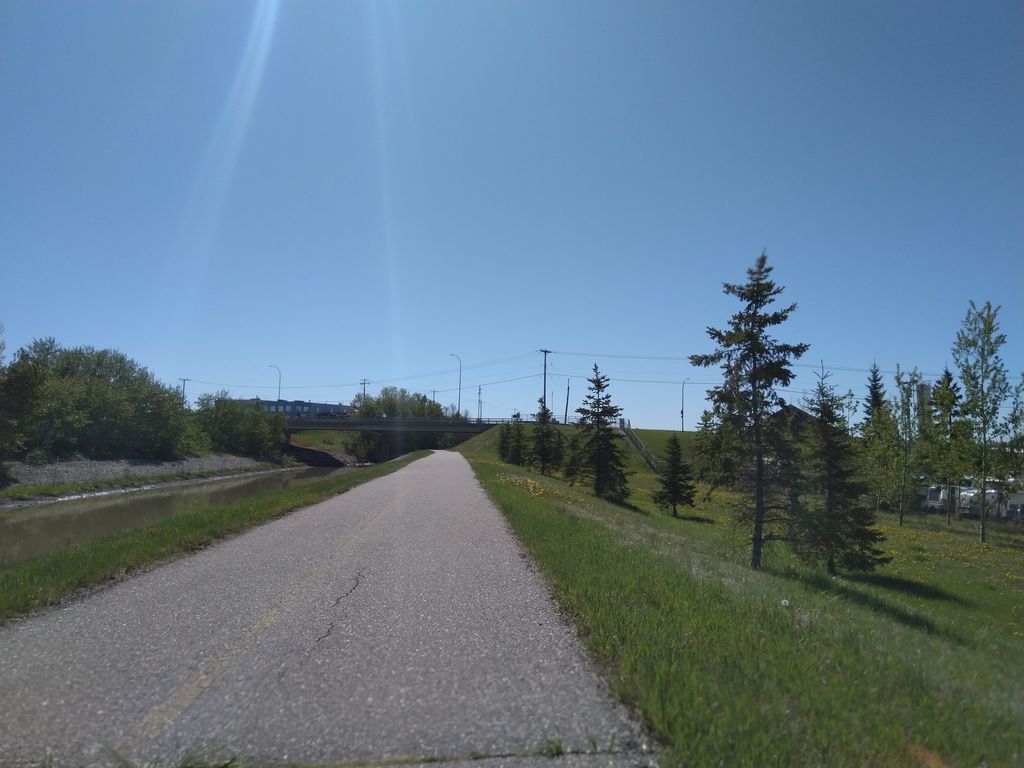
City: calgary